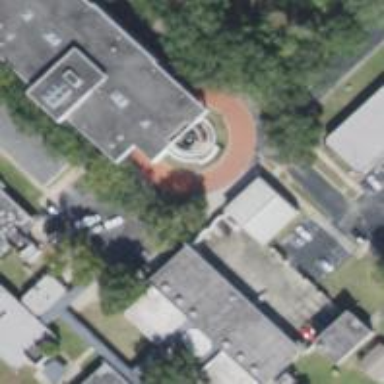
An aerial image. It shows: College building.